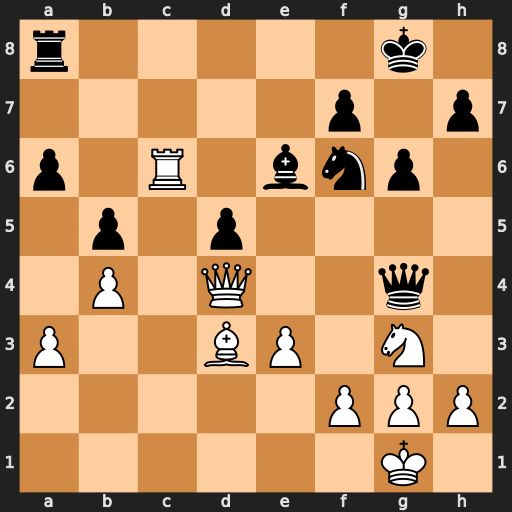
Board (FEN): r5k1/5p1p/p1R1bnp1/1p1p4/1P1Q2q1/P2BP1N1/5PPP/6K1
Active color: w
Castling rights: -
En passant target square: -
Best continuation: Qxf6 Qd1+ Bf1